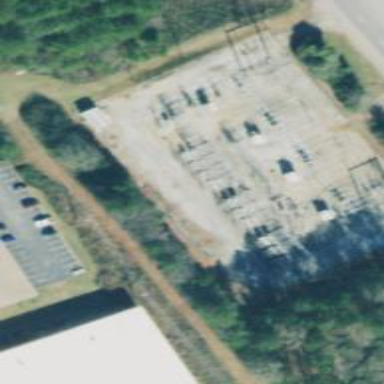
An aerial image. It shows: Distribution level power substation surrounded by fence.